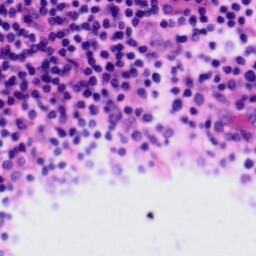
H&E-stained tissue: Tonsil